Field crop: tomato
Growth stage: 2
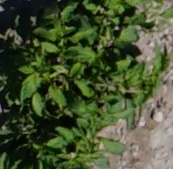
Species: tomato